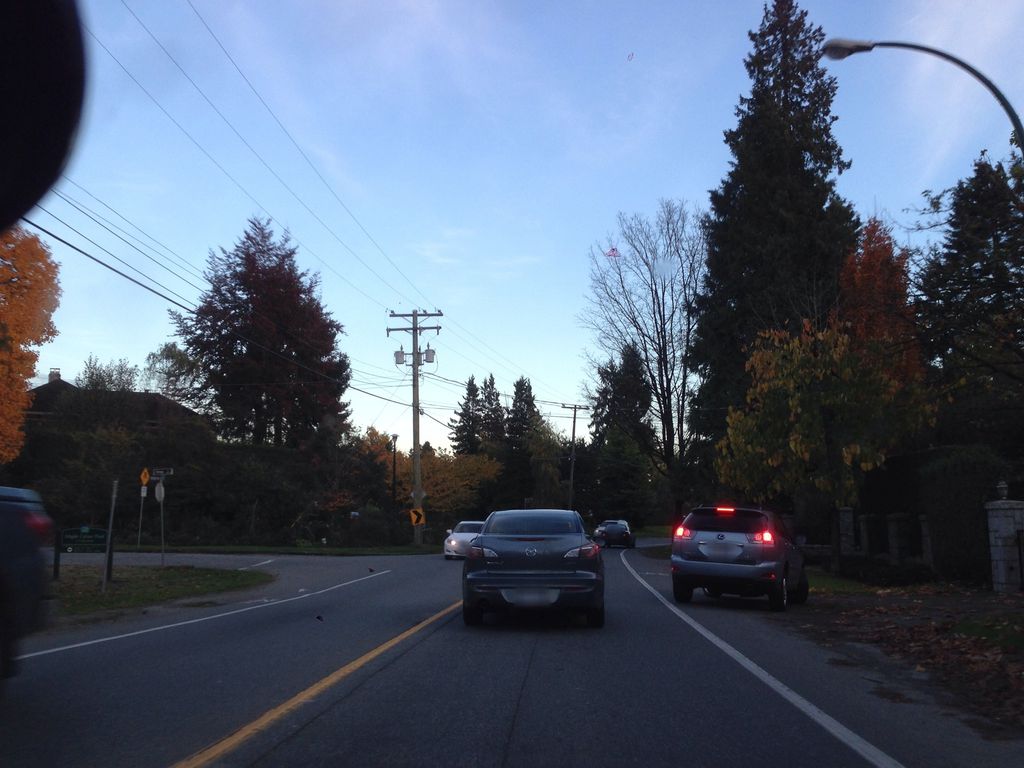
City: vancouver